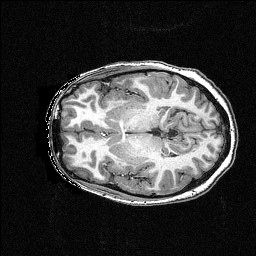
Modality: T1w
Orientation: axial
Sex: female
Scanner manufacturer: siemens
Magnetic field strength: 3 T
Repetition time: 2.3 s
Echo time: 0.00336 s